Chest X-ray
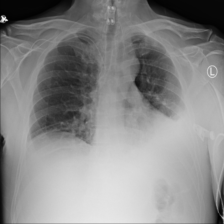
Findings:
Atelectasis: negative
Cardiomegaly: negative
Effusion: positive
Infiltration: positive
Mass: negative
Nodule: negative
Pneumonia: negative
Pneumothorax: negative
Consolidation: negative
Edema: negative
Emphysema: negative
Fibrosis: negative
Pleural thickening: negative
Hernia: negative